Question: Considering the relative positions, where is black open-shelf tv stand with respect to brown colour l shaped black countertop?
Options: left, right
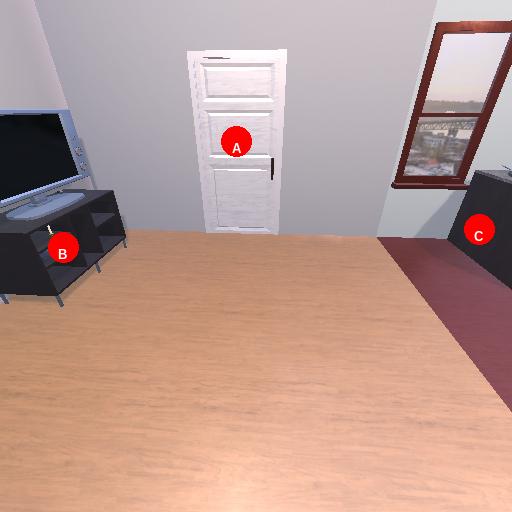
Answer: left